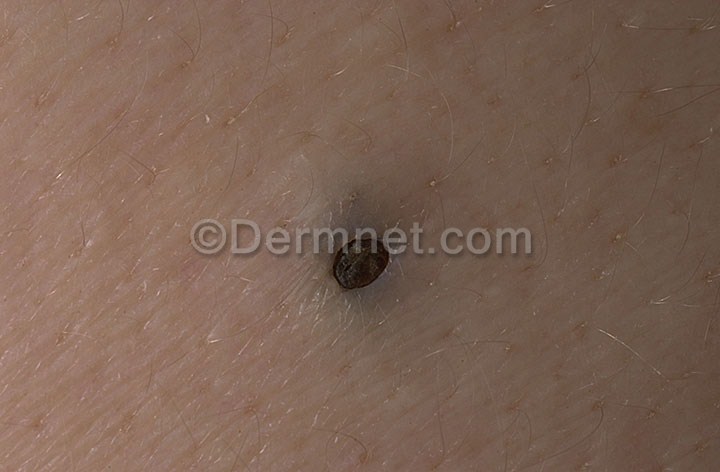
Disease: Seborrheic Keratoses and other Benign Tumors